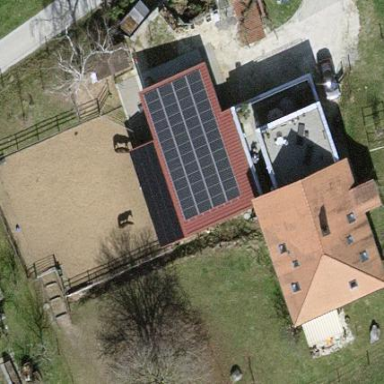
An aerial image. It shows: Solar photovoltaic panel generator.